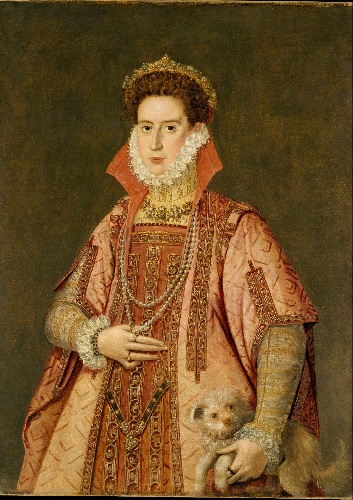
Title: Portrait of a Woman
Artist: Rolán de Moys
Artist bio: Netherlandish, Brussels ca. 1520–1592 Zaragoza
Object type: Painting
Classification: Paintings
Medium: Oil on canvas
Dimensions: 38 3/4 x 28 3/8 in. (98.4 x 72.1 cm)
Department: European Paintings
Credit line: Bequest of Harry G. Sperling, 1971
Accession year: 1976
Repository: Metropolitan Museum of Art, New York, NY
Tags: Dogs|Portraits|Women